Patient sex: M
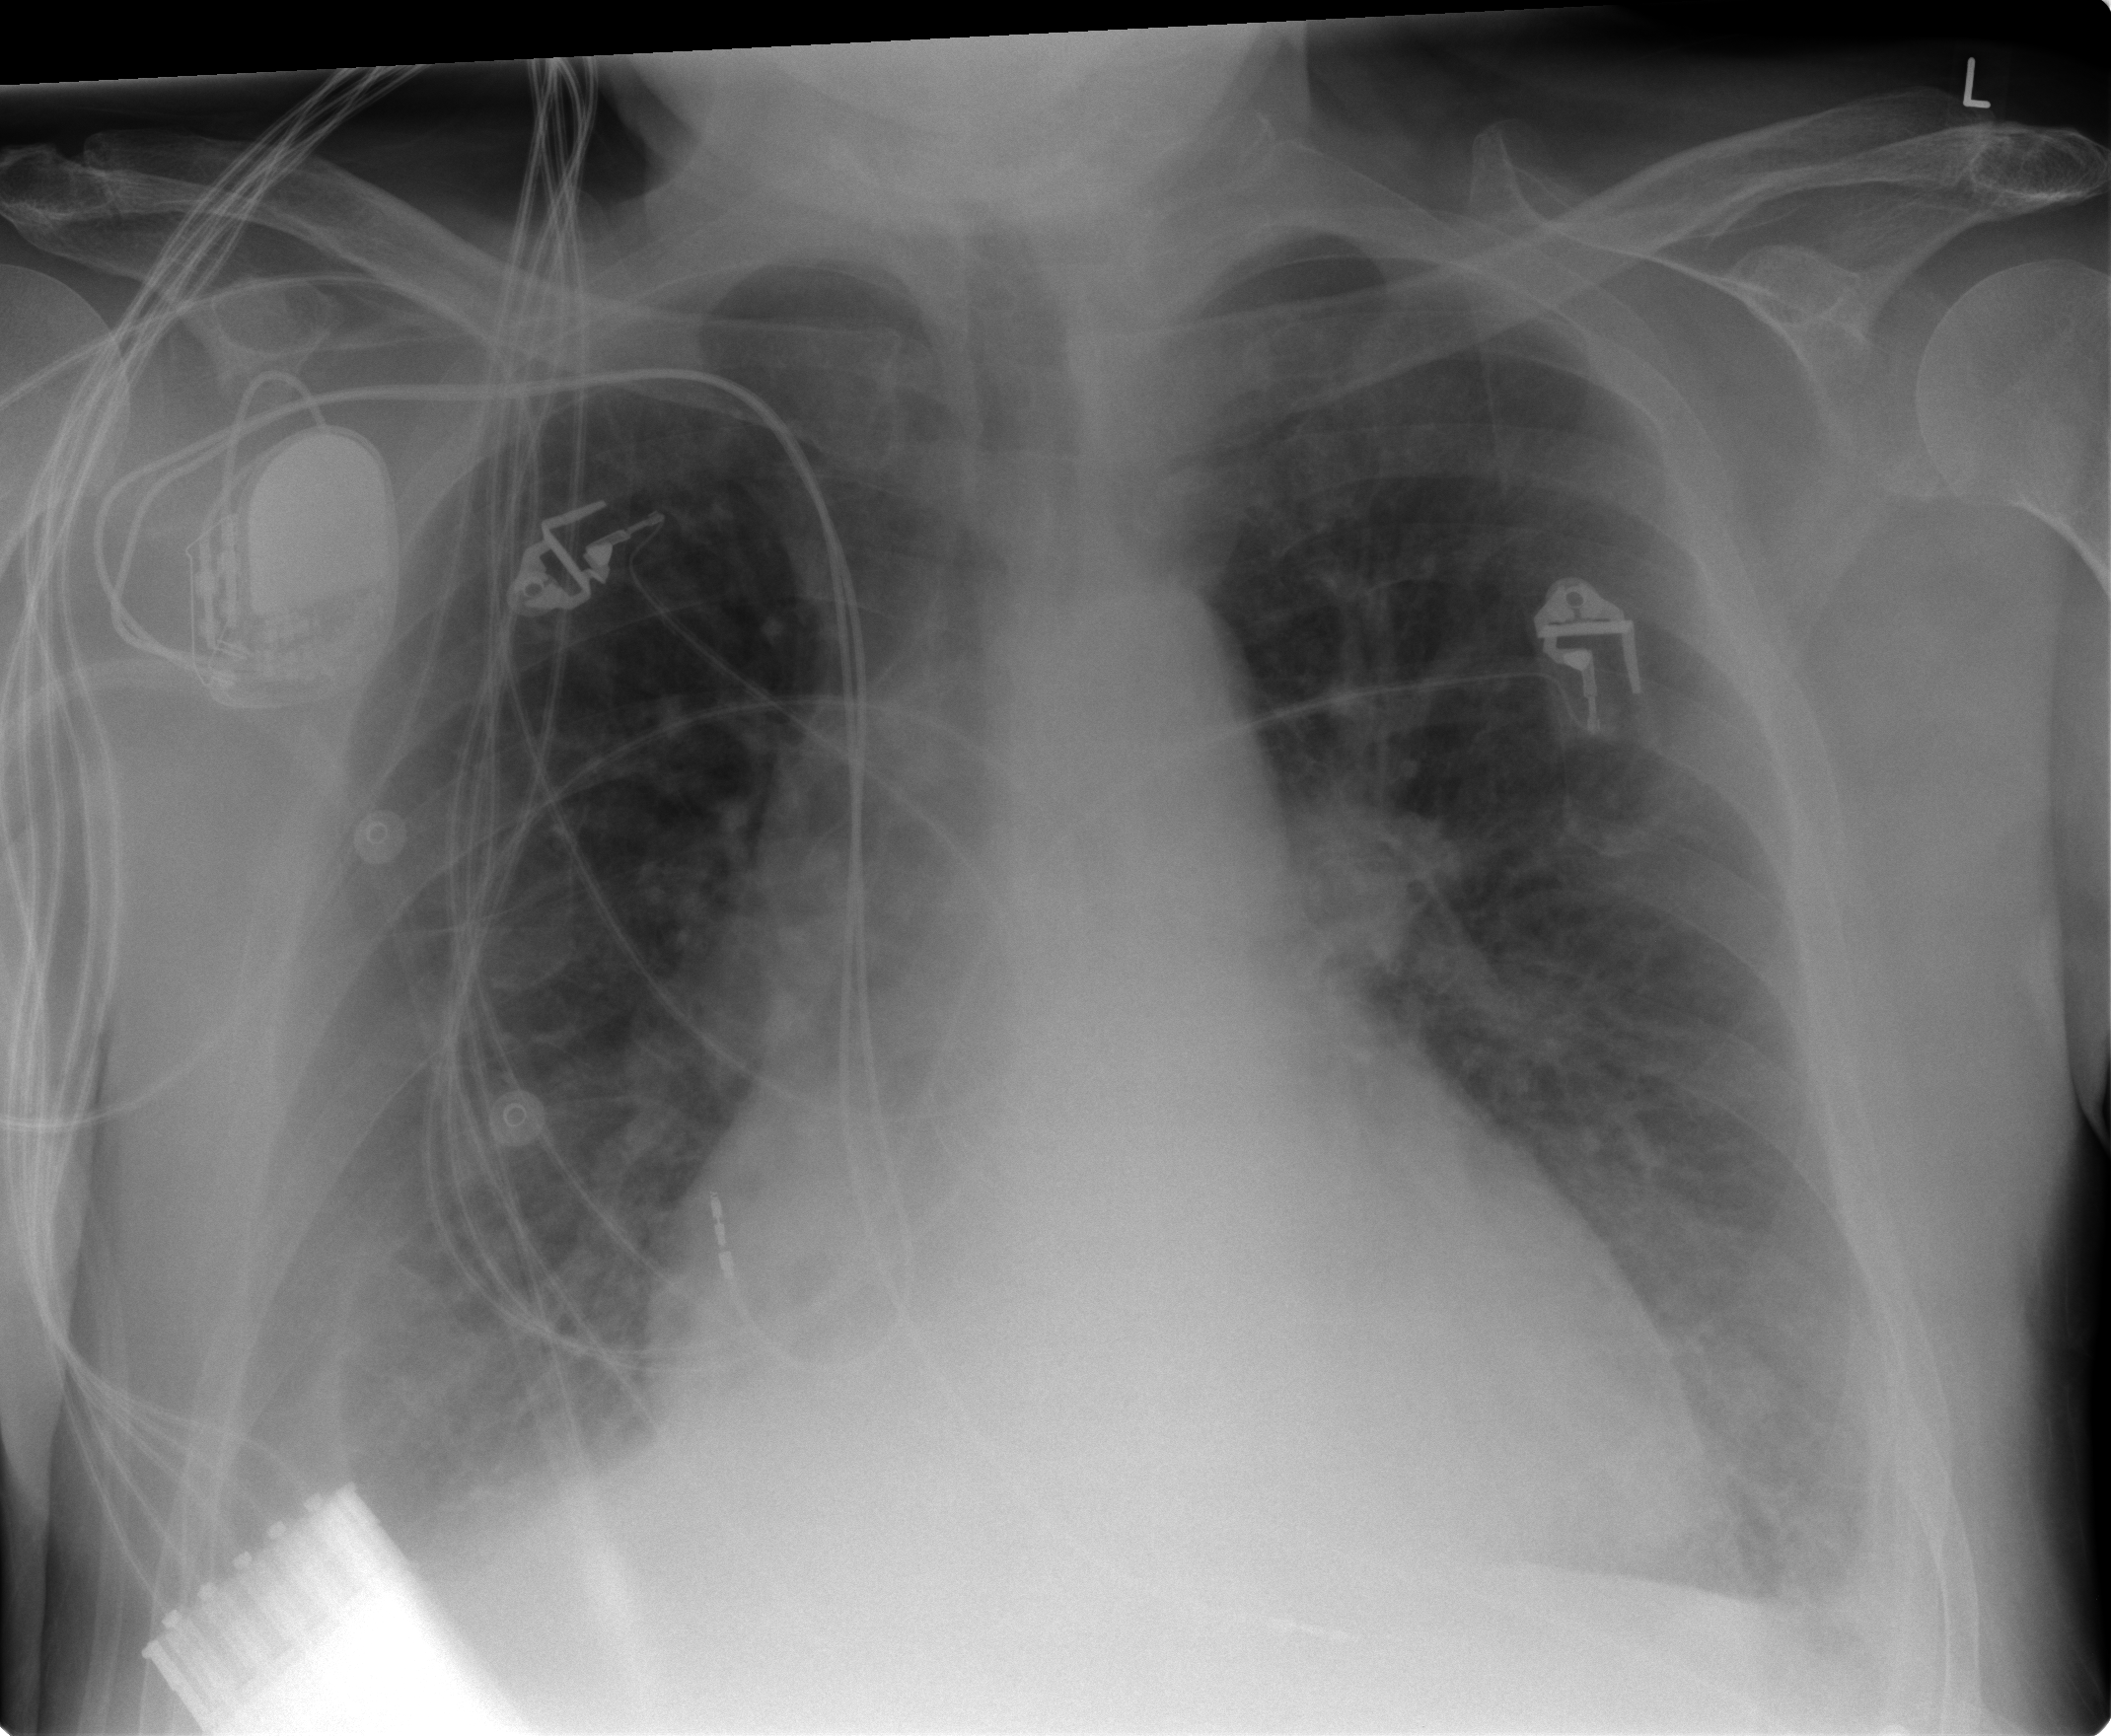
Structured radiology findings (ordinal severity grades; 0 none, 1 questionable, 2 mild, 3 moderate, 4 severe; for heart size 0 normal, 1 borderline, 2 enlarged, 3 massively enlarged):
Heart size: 2
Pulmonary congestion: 2
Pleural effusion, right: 2
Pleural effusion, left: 2
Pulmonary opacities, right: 0
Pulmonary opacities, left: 0
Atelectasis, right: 2
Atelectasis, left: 2